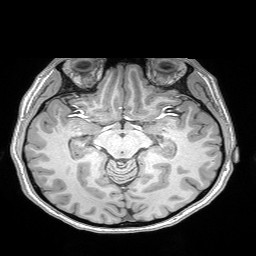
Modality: T1w
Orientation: coronal
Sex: female